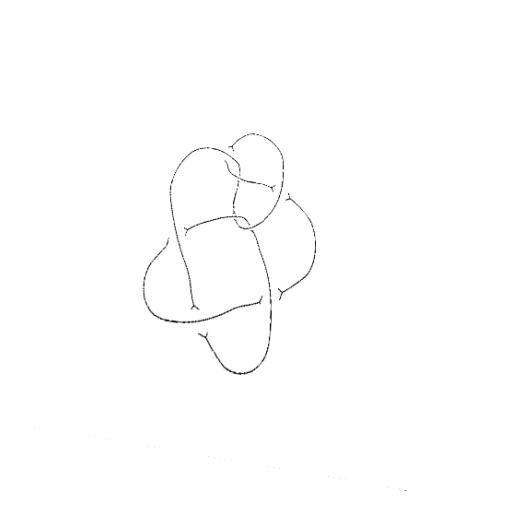
Crossing number: 8